Question: I want to see the full list of possible suggestions in IPython, not like in the image.
What command do you need to do that?

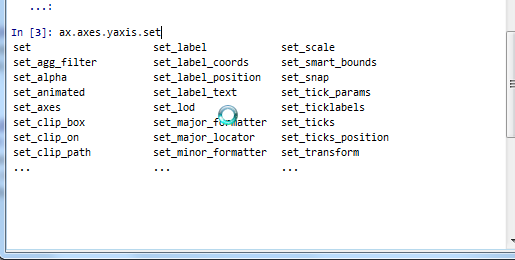
Answer: If you press tab twice, you can navigate around that list using the arrow keys.
You can also switch between three different styles of completer, by changing this setting in the file 'ipython_qtconsole_config.py' in your profile directory (do 'ipython locate profile' to see where that is):
'''
# The type of completer to use. Valid values are:
#
# 'plain' : Show the available completion as a text list
# Below the editing area.
# 'droplist': Show the completion in a drop down list navigable
# by the arrow keys, and from which you can select
# completion by pressing Return.
# 'ncurses' : Show the completion as a text list which is navigable by
# 'tab' and arrow keys.
c.IPythonWidget.gui_completion = 'ncurses'
'''